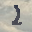
Label: 2